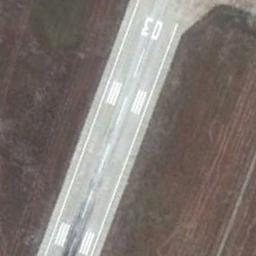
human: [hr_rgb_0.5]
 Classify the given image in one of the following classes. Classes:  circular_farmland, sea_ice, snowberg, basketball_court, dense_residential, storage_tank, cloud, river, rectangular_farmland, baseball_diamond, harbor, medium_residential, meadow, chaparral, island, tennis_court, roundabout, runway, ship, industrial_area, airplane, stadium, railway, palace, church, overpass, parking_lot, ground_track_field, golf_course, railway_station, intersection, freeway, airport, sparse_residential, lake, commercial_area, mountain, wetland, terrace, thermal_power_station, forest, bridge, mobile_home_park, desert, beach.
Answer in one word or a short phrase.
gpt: runway